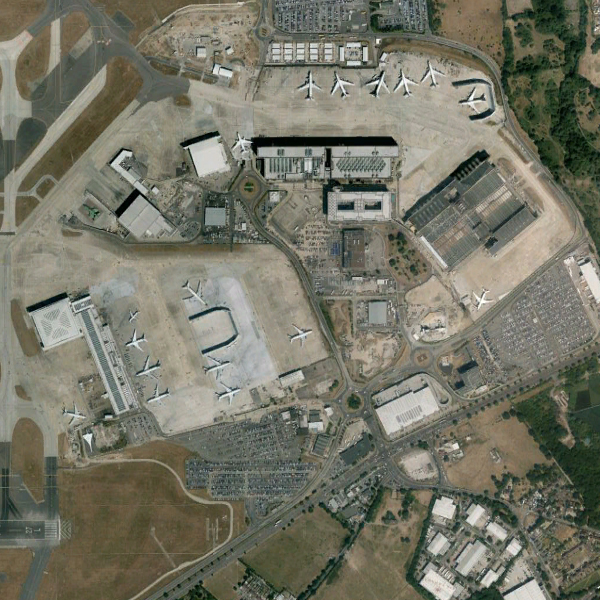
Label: Airport